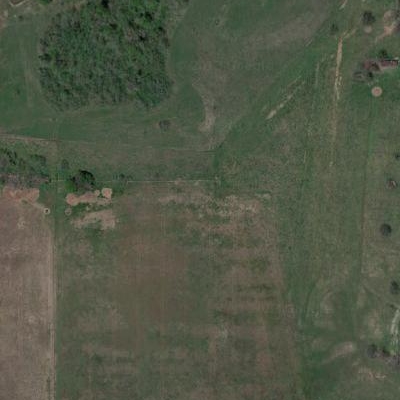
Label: aGrass